Question: I just added Grouping function in my ui-grid, but then I found that the filtering function is broken. It happends in the official <URL>. In the example, no matter what you type in the filter box in the demo, nothing will change in the grid.
So for example, in that <URL>, I type Wyoming in the filter under the State header, I hope to see that only the first row of the data is showing in the grid, however what actually happening is that I can still see all of the rows.
Screenshot:

Any idea on how to fix this?
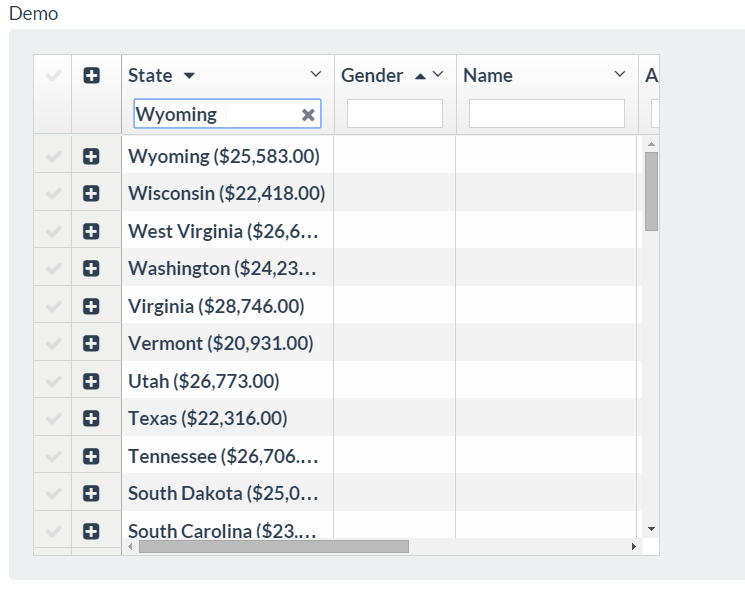
Answer: I think I fixed this today. The filtering was actually working - the detail rows were filtered out. But the header rows were still being inserted, and the data being aggregated, even though the rows weren't visible.